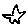
Label: star